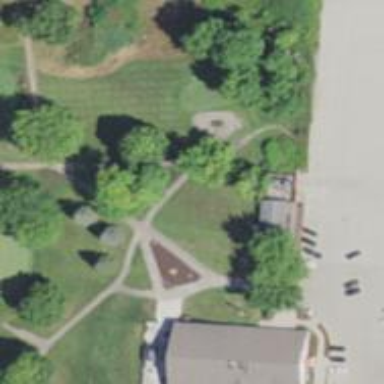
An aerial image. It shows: Path designated for golf carts.